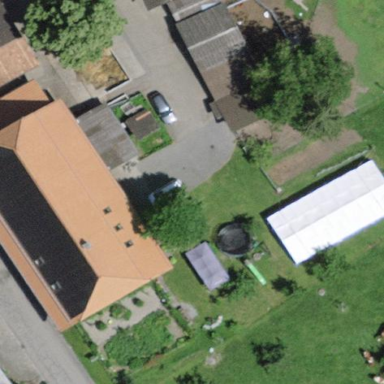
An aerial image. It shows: Farm building.